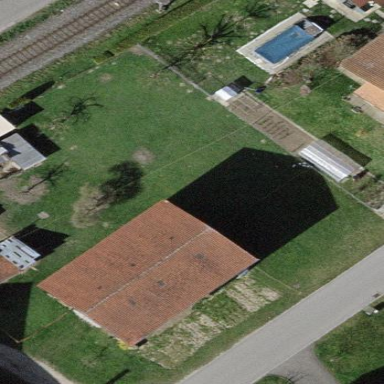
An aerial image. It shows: Gabled barn with sloped roof.